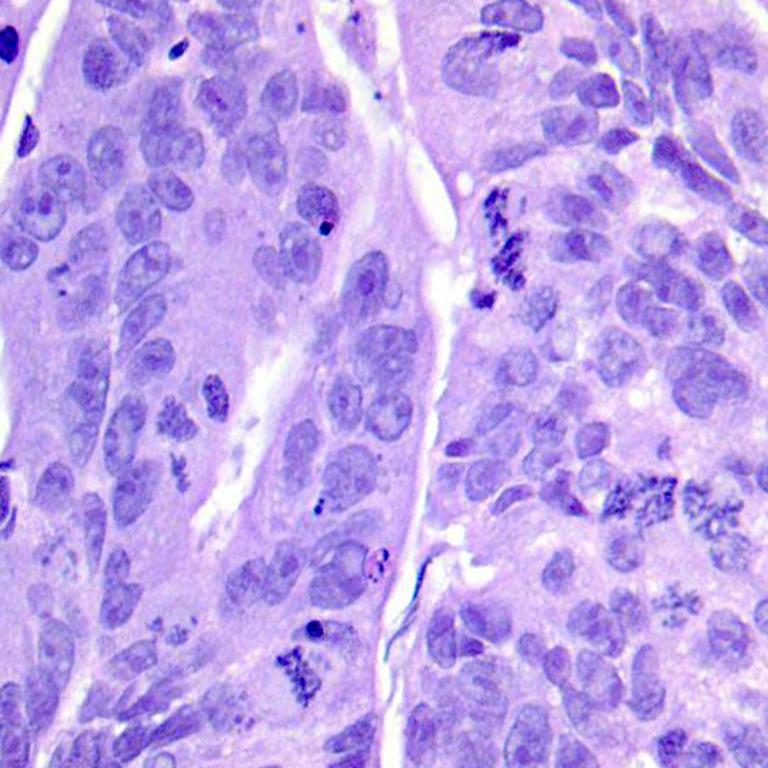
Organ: colon
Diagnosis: adenocarcinomas